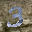
Label: 3